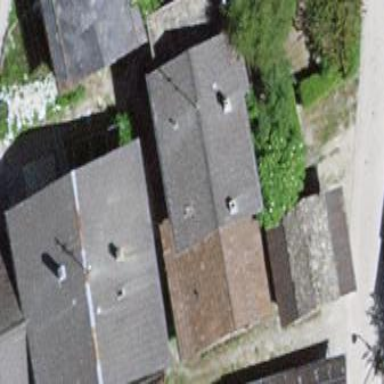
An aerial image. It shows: Simple and straightforward house.